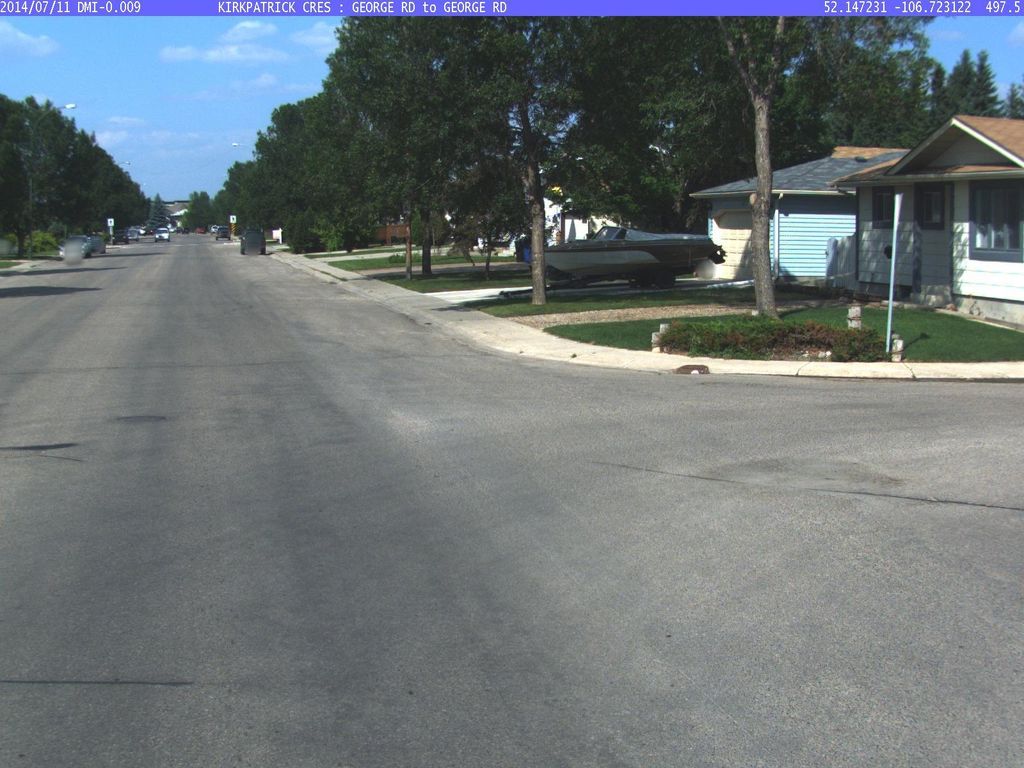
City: saskatoon